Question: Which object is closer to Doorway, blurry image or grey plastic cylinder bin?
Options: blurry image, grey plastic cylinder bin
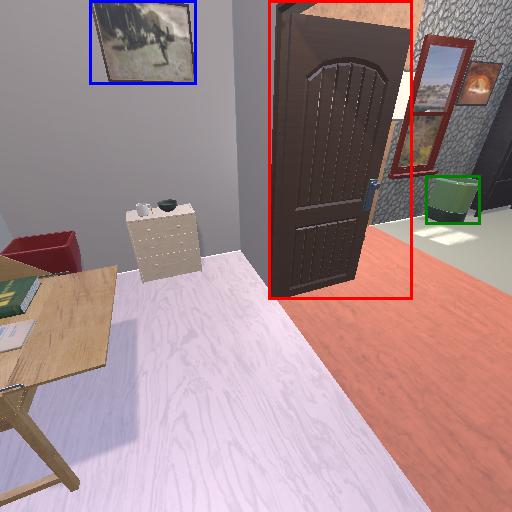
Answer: blurry image